Brain MRI, t2w sequence, axial 2D slice.
Patient: age 38, sex F, weight 95 kg, height 1.95 m
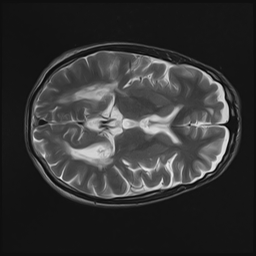